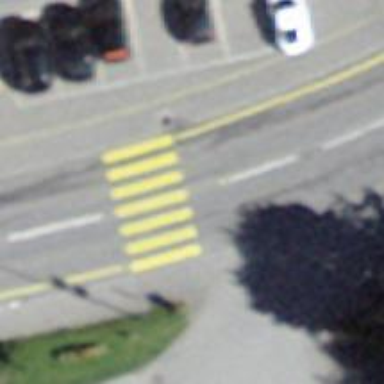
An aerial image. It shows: Zebra crossing on the road.